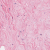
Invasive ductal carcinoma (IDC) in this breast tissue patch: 0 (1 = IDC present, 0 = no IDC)